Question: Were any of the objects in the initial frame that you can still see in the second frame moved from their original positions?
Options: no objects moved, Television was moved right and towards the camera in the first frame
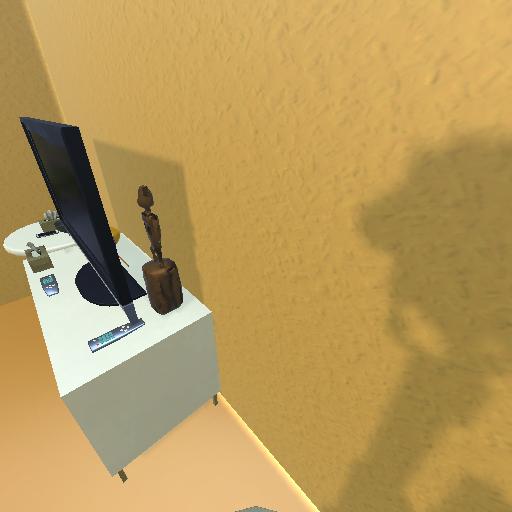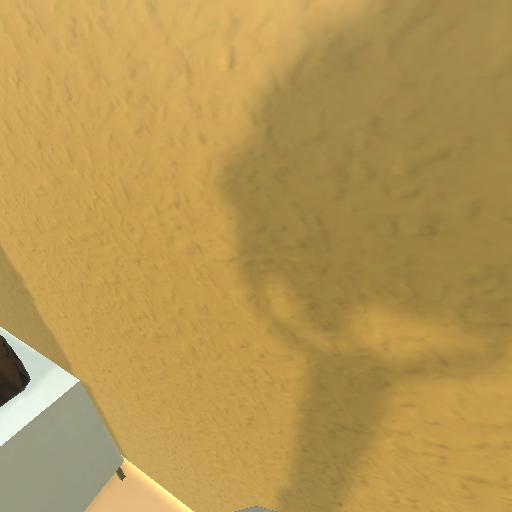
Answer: no objects moved